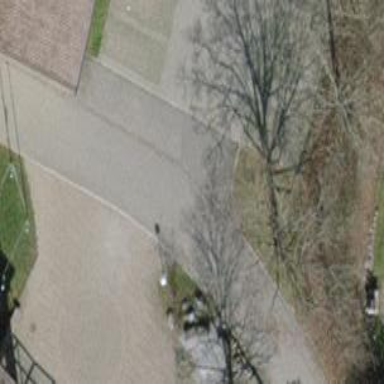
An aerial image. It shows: Residential road with asphalt surface.